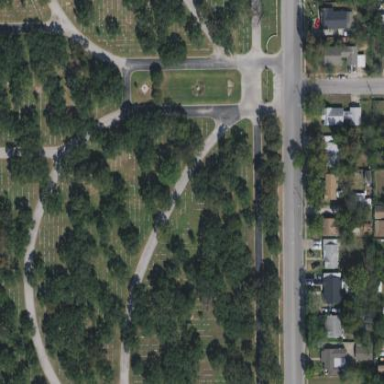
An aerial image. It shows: Grave yard.